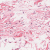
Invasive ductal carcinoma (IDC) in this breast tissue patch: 0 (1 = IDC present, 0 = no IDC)